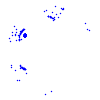
Particle: proton